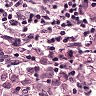
Metastatic tissue present: yes